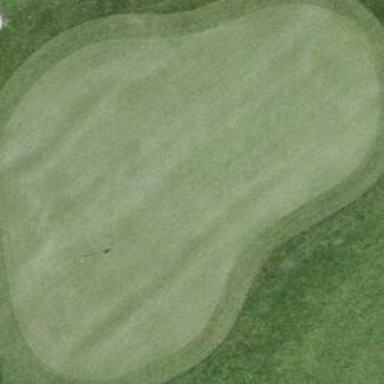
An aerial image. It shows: Picturesque green golfing area with grass land use.